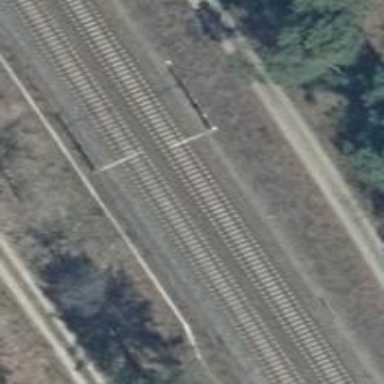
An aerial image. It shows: Railway milestone with catenary mast.